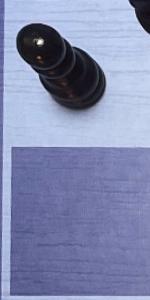
Label: Empty